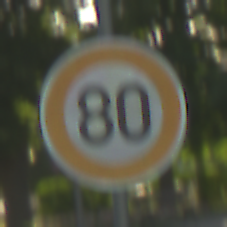
Verkehrszeichen: Geschwindigkeit80
Umgebung: Outdoor, Suburban
Tageszeit: SunriseSunset
Wetter: PartlyCloudy
Licht: Natural
Jahreszeit: NotSpecified
Kontrast: MediumContrast